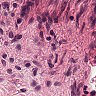
Metastatic tissue present: no